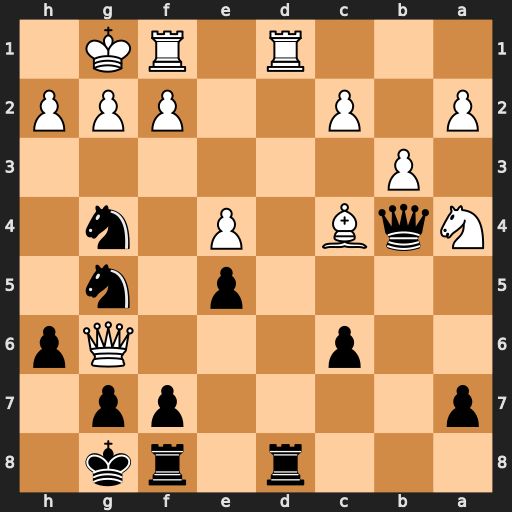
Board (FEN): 3r1rk1/p4pp1/2p3Qp/4p1n1/NqB1P1n1/1P6/P1P2PPP/3R1RK1
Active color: b
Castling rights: -
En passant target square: -
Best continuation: Qxc4 bxc4 fxg6